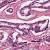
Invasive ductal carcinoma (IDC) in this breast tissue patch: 1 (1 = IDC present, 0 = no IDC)